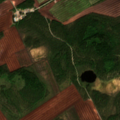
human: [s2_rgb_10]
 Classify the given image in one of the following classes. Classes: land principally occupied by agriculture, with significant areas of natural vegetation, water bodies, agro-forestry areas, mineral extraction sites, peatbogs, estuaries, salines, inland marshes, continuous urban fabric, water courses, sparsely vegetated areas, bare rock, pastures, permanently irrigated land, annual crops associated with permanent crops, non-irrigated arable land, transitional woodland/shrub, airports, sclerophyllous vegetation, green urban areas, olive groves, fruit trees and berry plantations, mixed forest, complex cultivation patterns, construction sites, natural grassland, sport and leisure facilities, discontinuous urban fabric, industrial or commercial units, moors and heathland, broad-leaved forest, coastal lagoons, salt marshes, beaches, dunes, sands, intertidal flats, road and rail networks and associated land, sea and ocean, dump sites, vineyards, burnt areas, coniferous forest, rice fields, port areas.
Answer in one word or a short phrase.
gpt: non-irrigated arable land, coniferous forest, transitional woodland/shrub